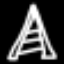
Label: The Eiffel Tower